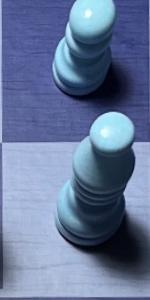
Label: Bishop_White